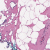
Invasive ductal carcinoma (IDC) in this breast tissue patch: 0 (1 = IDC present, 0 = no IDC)